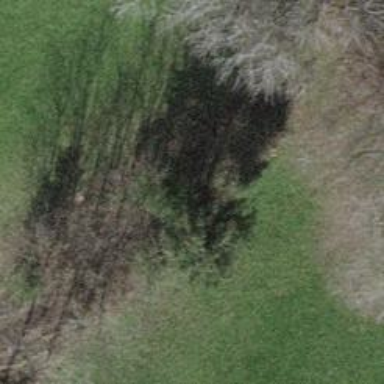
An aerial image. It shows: Hedge acting as barrier.